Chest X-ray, PA view. Patient: 52 years old, sex M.
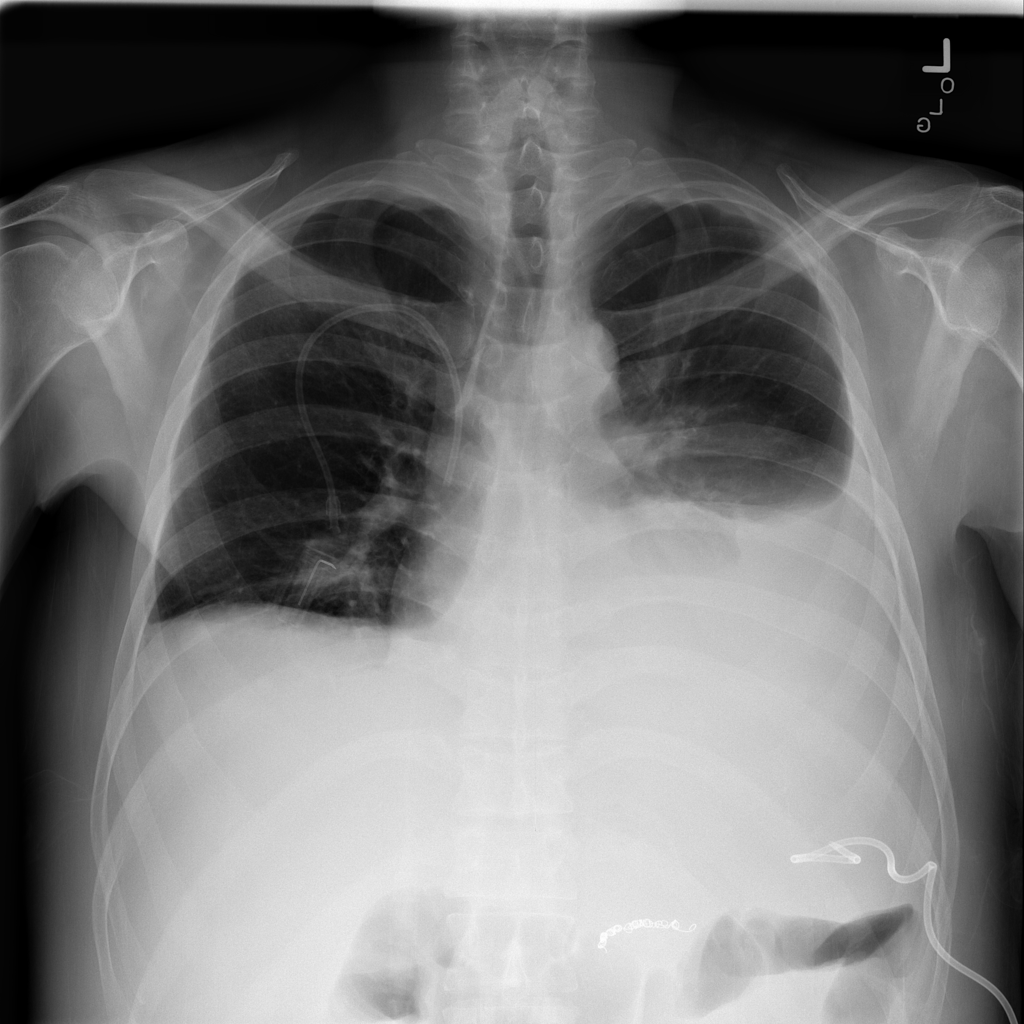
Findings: Effusion